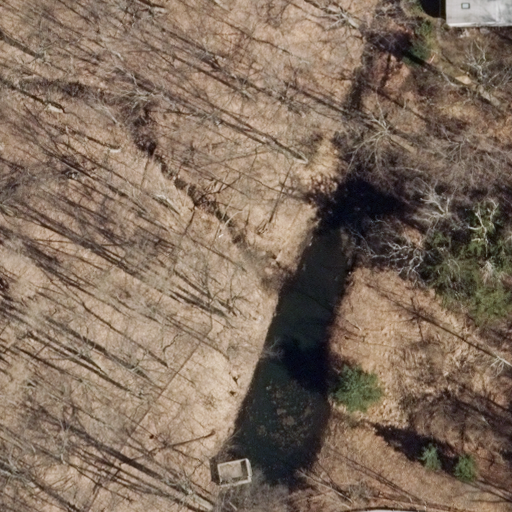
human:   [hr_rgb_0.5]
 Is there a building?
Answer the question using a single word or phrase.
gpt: yes

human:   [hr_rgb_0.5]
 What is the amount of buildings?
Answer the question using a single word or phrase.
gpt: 1

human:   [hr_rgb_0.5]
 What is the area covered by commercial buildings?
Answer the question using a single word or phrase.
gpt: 0m2

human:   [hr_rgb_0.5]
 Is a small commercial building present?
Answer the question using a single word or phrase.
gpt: no

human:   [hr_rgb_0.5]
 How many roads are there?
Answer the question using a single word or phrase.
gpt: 0

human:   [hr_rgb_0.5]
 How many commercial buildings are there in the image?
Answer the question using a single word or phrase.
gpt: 0

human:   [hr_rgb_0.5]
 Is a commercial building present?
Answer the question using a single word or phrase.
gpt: no

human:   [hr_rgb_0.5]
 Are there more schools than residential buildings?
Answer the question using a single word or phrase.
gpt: no

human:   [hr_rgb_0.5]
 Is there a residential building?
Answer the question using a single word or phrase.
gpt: yes

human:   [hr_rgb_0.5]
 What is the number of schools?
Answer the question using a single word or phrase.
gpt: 1

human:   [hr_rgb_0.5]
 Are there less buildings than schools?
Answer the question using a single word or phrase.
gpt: no

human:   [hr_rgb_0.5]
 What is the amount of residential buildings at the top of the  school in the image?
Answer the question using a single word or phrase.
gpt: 0

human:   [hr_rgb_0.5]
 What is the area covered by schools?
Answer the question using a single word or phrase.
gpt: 4507m2

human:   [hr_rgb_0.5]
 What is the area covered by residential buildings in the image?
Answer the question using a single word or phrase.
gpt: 257m2

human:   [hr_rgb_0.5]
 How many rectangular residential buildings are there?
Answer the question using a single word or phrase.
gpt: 0

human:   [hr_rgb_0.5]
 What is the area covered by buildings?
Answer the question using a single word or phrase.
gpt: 257m2

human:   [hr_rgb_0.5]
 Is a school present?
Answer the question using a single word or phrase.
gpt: yes

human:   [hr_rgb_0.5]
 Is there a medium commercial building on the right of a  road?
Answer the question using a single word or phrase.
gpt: no

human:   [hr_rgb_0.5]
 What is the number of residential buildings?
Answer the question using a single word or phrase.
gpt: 1

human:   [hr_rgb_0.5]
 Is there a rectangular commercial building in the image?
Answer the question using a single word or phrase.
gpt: no

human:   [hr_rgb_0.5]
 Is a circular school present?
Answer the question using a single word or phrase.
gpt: no

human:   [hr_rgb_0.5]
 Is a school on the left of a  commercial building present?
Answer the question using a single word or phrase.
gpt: no

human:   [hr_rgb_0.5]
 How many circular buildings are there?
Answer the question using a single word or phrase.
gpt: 0

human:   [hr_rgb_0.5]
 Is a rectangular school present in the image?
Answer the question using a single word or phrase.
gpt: no

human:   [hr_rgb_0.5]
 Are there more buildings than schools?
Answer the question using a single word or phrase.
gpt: no

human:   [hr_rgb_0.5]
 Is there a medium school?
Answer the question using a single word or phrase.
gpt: no

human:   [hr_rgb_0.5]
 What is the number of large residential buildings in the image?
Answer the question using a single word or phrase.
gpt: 0

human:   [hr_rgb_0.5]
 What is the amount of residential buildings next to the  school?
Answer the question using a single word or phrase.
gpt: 1

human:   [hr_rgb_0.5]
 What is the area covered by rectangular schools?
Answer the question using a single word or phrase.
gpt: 0m2

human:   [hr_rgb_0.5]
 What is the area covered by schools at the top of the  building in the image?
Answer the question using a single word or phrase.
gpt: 0m2

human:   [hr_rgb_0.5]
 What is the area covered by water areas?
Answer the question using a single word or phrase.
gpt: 0m2

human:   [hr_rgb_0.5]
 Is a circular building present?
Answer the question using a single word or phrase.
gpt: no

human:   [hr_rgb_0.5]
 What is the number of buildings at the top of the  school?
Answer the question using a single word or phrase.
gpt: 0

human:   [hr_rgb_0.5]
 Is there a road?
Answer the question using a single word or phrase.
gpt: no

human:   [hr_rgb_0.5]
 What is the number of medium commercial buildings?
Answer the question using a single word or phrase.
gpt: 0

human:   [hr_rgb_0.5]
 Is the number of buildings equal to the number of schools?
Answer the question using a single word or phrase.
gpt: yes

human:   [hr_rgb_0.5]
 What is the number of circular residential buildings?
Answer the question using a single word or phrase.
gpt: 0

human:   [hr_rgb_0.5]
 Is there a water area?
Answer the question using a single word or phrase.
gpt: no

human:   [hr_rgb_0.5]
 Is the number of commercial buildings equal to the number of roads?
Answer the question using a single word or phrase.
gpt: yes

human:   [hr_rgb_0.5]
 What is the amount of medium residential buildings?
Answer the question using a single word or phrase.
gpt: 1

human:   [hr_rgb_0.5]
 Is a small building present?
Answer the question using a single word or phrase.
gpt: no

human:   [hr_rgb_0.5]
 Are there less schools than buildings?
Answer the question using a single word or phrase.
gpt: no

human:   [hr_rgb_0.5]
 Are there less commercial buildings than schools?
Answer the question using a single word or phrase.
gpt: yes

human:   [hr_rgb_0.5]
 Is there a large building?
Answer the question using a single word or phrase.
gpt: no

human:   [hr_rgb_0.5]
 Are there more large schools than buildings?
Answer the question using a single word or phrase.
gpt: no

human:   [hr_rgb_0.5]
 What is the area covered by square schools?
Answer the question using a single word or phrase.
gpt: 0m2

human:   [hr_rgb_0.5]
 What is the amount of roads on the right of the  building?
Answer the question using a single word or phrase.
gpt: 0

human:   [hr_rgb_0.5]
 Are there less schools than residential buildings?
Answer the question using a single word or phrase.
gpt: no

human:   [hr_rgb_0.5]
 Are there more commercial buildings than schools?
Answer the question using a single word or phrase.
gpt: no

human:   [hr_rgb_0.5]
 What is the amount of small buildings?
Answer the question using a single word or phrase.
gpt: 0

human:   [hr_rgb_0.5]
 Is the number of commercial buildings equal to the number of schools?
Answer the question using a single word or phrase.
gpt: no

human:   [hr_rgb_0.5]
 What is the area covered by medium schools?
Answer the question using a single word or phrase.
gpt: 0m2

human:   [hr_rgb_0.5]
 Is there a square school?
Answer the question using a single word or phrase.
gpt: no

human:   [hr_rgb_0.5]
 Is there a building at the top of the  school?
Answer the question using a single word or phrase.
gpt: no

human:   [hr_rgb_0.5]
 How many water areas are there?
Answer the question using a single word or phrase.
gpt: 0

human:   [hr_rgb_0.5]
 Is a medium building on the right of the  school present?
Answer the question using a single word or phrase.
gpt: yes

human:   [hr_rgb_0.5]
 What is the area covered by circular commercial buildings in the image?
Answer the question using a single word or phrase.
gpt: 0m2

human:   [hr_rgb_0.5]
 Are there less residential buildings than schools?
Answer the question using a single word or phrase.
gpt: no

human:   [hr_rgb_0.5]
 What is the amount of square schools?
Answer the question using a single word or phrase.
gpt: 0

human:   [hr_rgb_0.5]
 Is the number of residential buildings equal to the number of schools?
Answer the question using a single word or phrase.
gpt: yes

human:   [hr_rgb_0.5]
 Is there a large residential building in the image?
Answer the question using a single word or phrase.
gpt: no

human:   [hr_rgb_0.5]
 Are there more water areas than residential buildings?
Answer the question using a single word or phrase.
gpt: no

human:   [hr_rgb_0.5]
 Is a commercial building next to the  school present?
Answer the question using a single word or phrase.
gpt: no

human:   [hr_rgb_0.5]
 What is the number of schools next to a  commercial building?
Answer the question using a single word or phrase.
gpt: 0